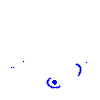
Particle: kaon